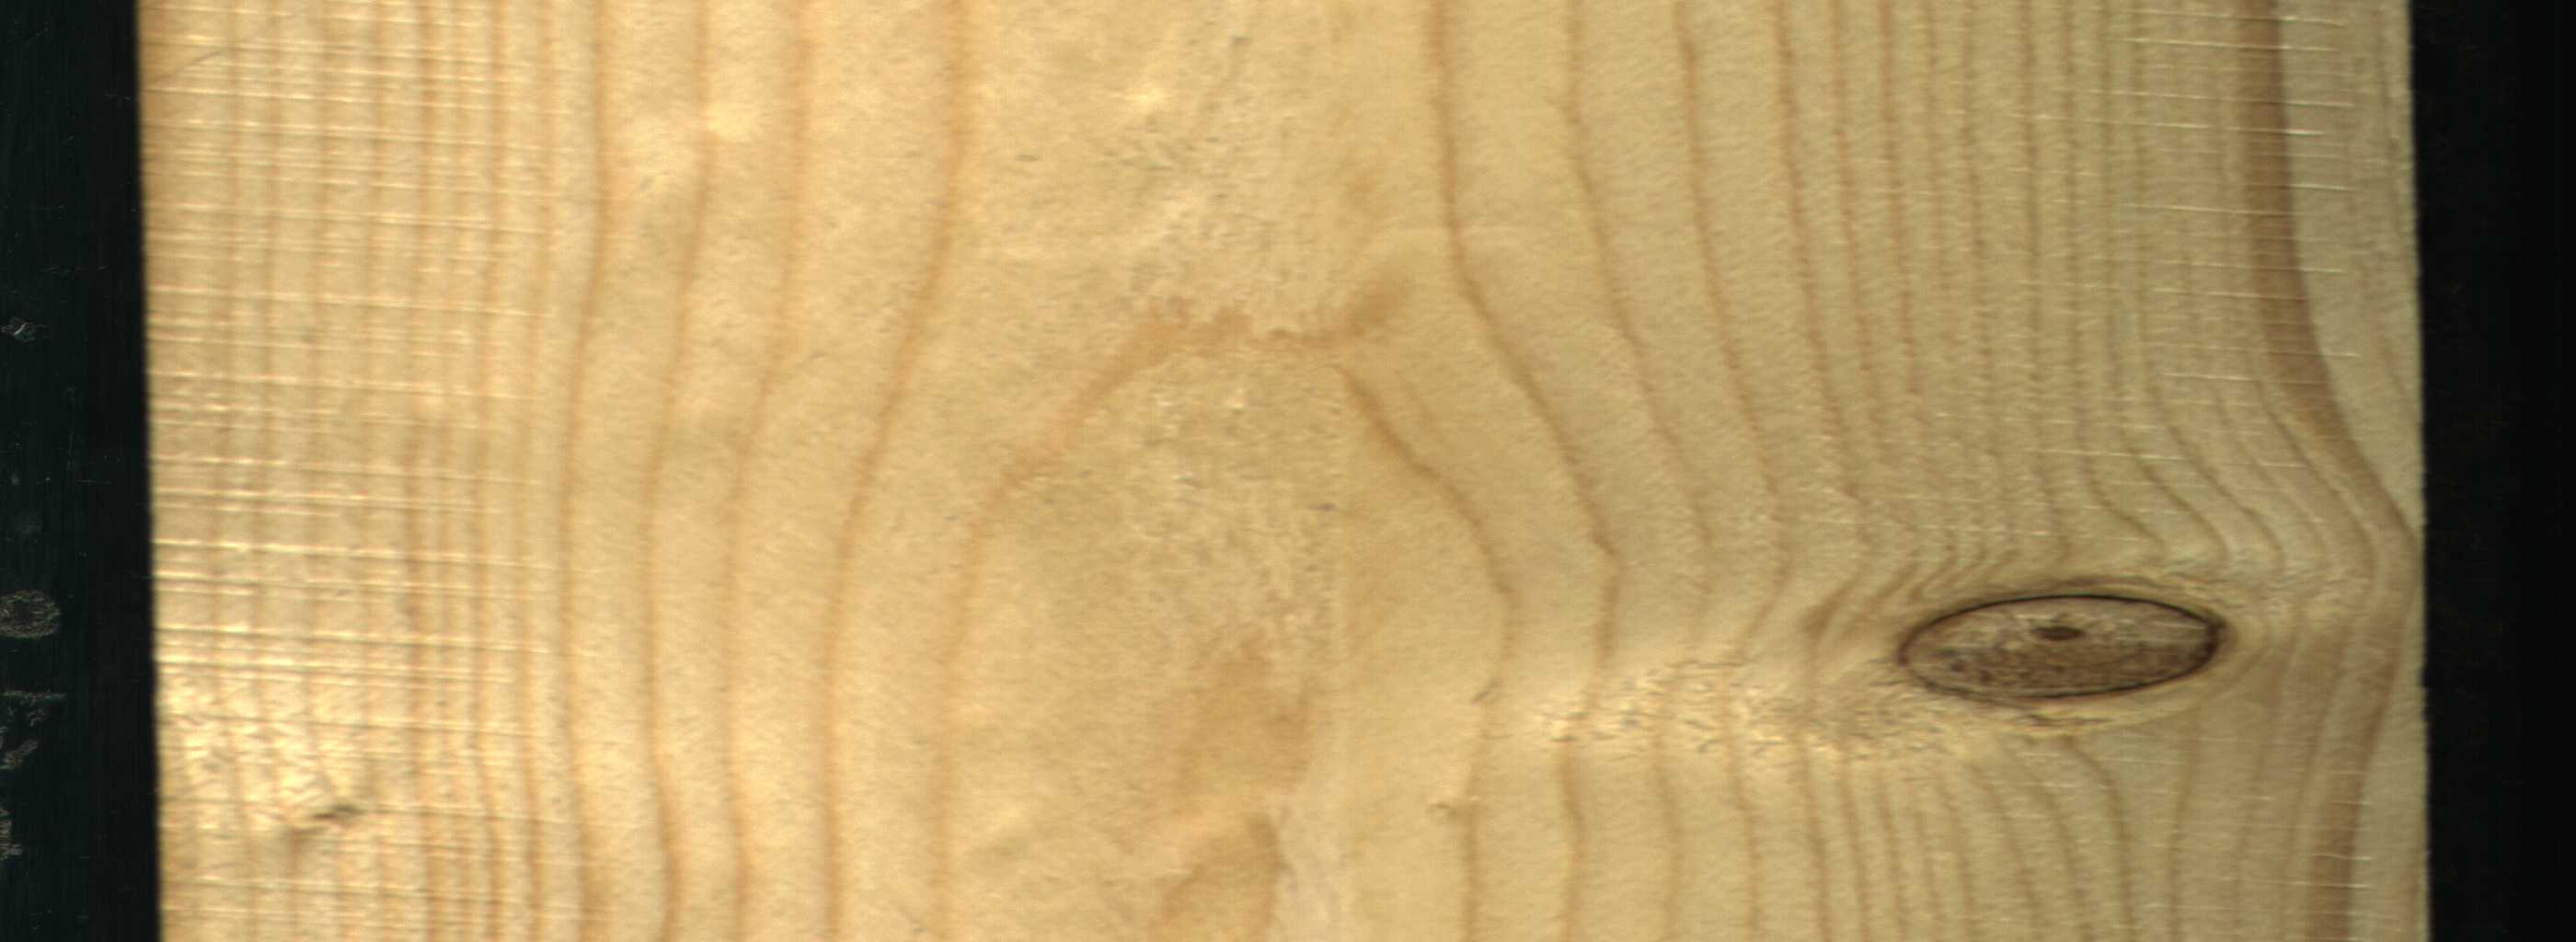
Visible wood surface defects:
Quartzity
Dead_Knot